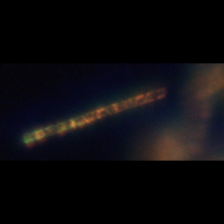
Taxon: Leptocylindrus
Group: Diatoms